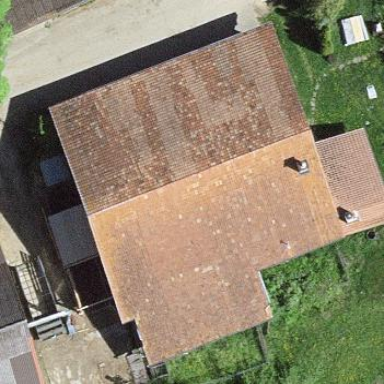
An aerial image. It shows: Farm building.